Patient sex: M
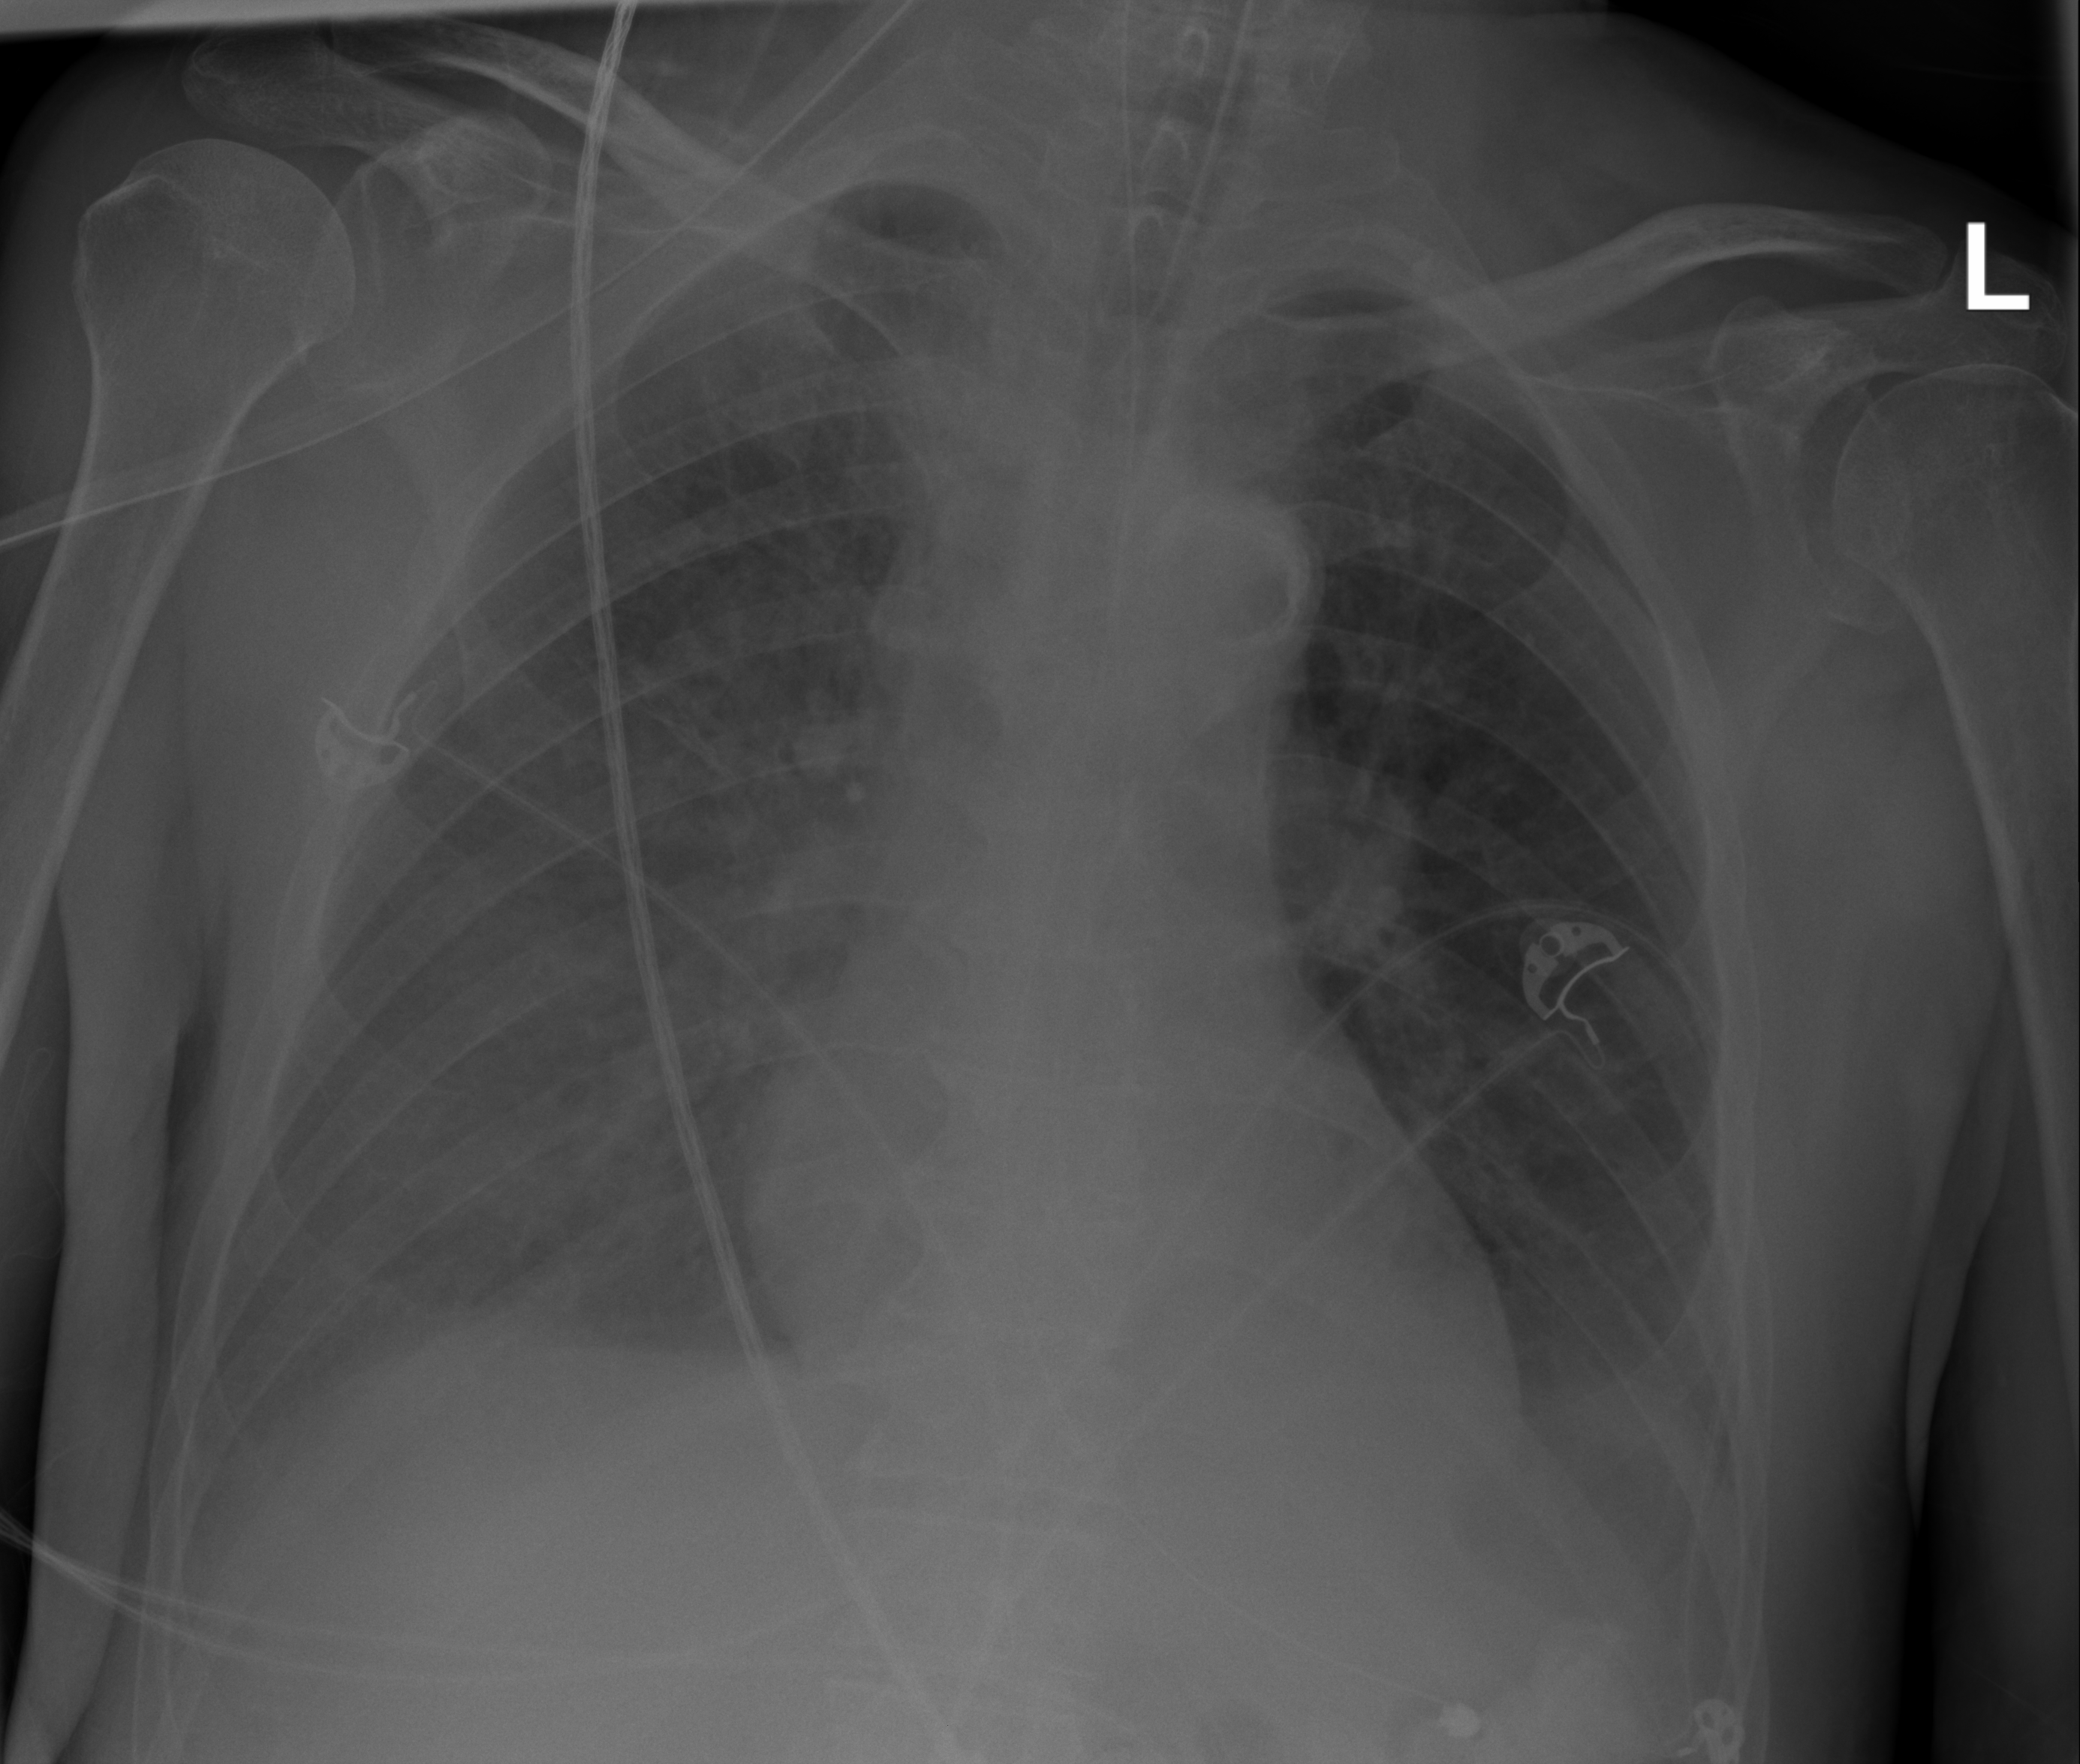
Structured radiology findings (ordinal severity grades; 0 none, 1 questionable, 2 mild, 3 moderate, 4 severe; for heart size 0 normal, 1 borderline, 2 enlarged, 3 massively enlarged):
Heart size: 0
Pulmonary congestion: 2
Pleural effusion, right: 2
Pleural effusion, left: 2
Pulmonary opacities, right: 0
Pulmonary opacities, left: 0
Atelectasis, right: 0
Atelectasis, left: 0